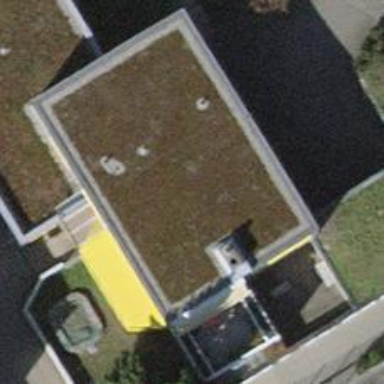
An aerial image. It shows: Kindergarten.